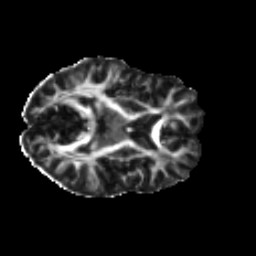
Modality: FA
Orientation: axial
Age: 54
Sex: female
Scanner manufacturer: ge
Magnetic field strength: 3 T
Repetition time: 7.8 s
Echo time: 0.0606 s